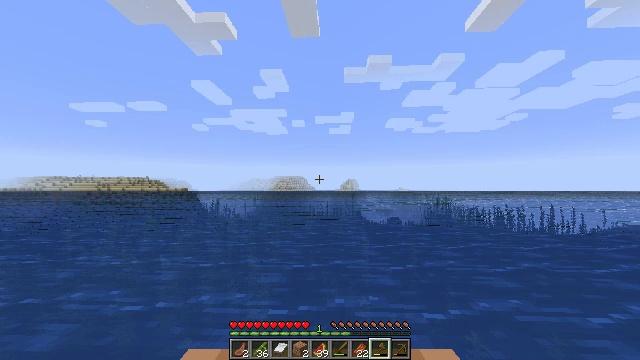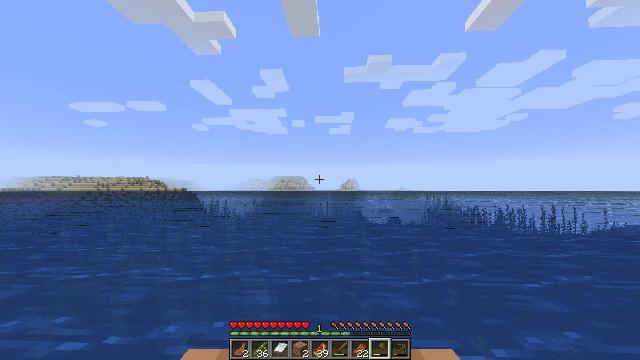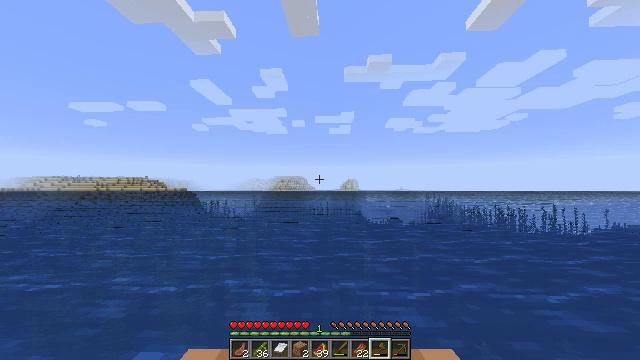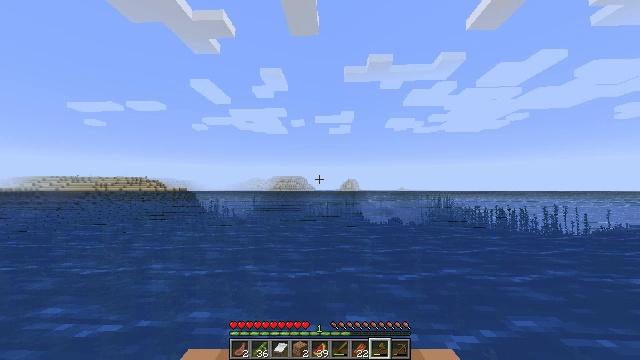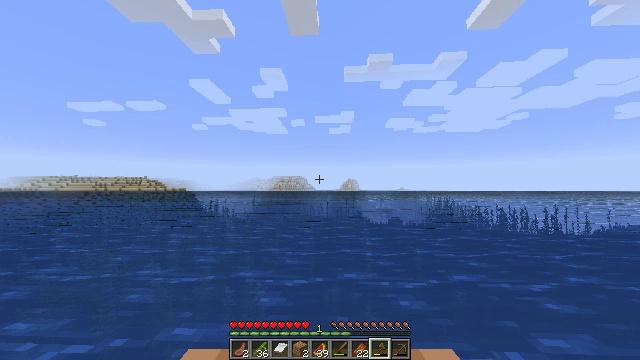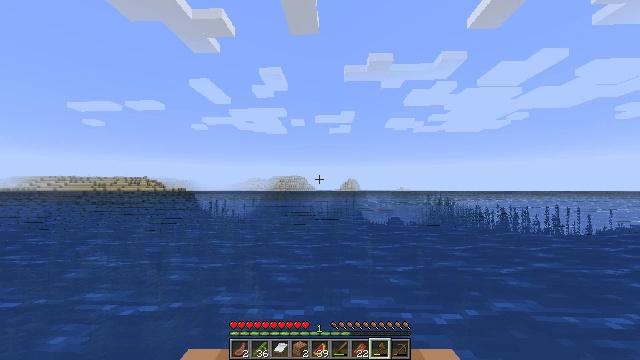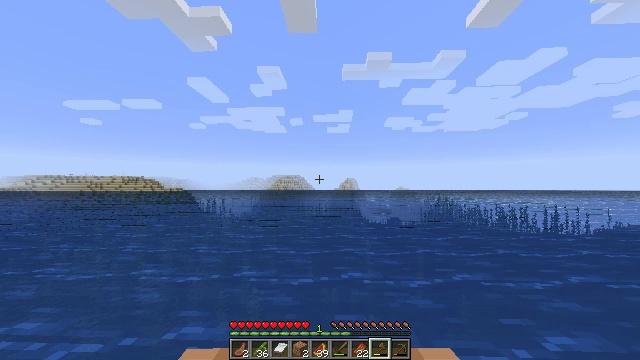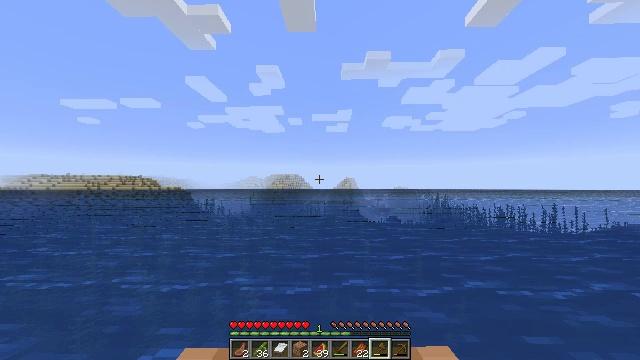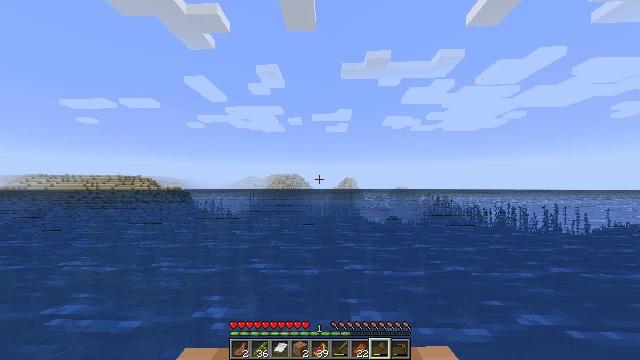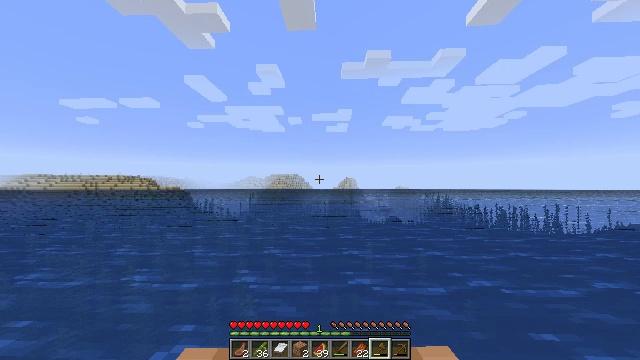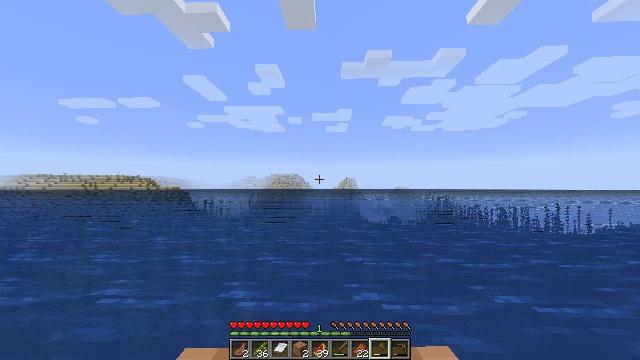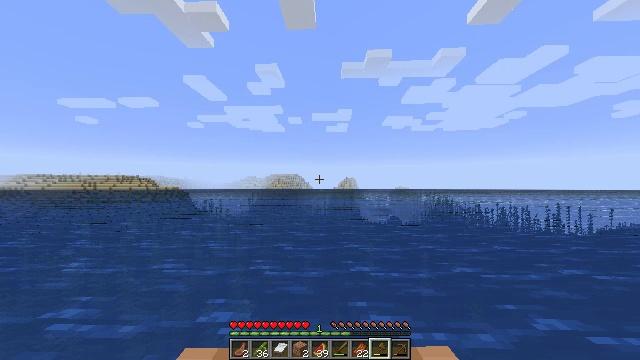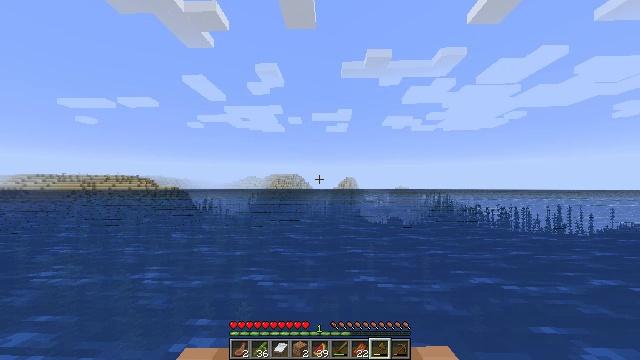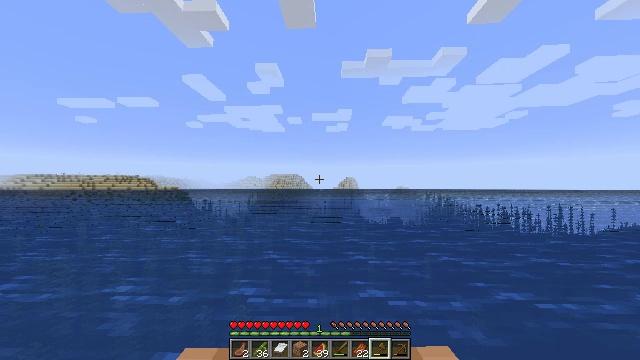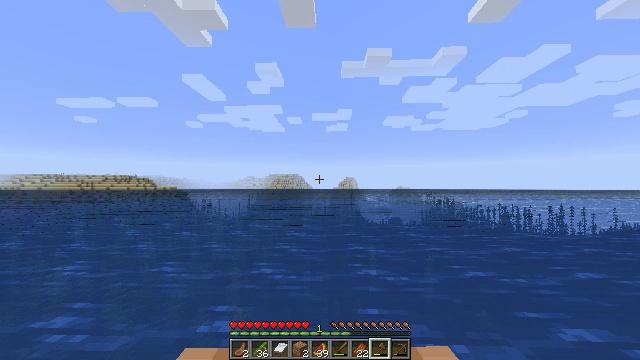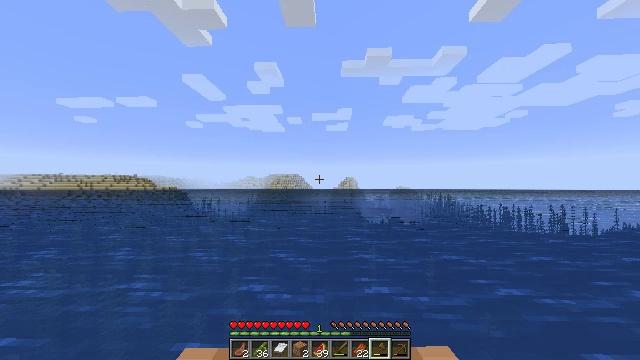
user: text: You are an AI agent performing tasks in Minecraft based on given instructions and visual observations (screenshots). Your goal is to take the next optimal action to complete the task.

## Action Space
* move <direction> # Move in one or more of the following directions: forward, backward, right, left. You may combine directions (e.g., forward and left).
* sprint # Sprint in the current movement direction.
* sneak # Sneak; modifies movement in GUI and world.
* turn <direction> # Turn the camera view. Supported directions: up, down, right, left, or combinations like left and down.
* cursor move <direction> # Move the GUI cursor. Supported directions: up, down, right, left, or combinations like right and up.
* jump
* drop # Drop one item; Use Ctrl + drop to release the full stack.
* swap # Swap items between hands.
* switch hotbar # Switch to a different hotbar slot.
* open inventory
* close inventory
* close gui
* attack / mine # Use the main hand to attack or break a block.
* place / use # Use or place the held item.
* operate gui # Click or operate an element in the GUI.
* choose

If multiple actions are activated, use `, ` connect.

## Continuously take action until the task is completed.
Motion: motion action
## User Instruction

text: Dive and mine the kelp.
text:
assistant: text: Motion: move forward
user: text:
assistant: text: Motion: move forward
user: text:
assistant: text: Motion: move forward
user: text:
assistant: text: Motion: move forward
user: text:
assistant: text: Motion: move forward
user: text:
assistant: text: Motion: move forward
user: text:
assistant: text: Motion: move forward
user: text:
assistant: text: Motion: move forward
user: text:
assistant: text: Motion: move forward
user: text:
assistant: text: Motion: move forward
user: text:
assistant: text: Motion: move forward
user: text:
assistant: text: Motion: move forward
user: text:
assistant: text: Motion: move forward
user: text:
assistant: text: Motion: move forward
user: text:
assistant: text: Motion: move forward
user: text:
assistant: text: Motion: move forward
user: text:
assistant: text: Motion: move forward
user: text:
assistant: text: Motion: move forward
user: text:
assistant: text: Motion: move forward
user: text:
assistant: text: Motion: move forward
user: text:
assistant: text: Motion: move forward
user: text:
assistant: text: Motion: move forward
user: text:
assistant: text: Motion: move forward
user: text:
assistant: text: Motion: move forward
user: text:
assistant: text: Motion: move forward
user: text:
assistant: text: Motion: move forward
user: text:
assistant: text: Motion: move forward
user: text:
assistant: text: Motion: move forward
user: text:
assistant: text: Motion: move forward
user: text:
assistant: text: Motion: move forward